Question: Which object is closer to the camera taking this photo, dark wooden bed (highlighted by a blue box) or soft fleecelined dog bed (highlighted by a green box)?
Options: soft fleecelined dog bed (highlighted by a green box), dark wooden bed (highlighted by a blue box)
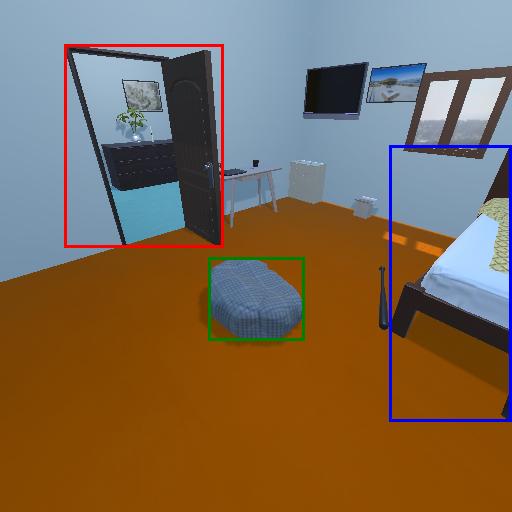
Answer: soft fleecelined dog bed (highlighted by a green box)